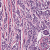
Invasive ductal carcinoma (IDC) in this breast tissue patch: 1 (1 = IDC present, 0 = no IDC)